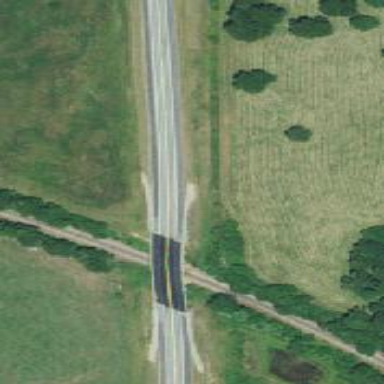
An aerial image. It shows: Primary highway with bridge.